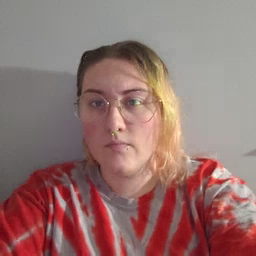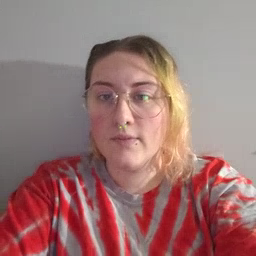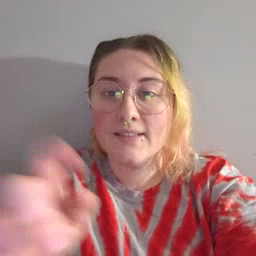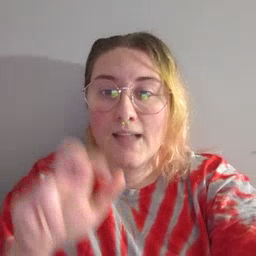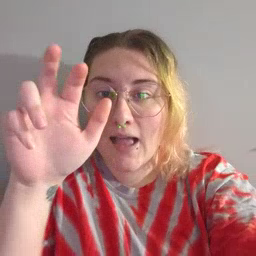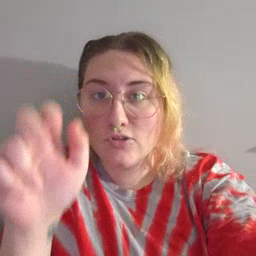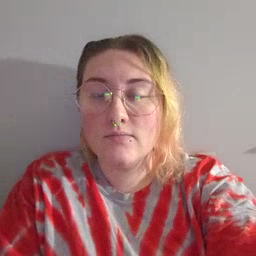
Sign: stairs